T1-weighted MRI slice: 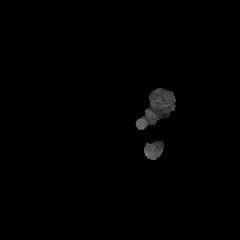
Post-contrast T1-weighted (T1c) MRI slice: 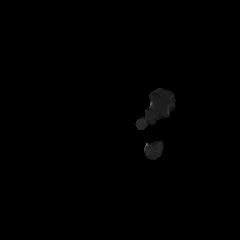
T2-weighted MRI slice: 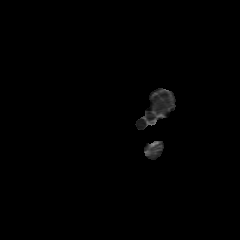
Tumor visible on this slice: no